Field crop: maize
Growth stage: 1
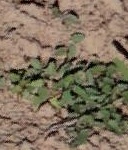
Species: convolvulus